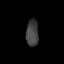
Tissue: lung
Cell type: Endothelial cells
Senescence score: 0.6897
Nuclear area (px): 320
Mean DAPI intensity: 65.825